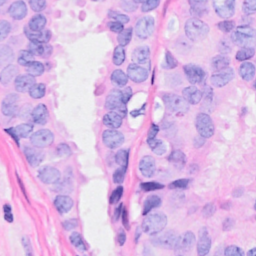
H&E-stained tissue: Breast